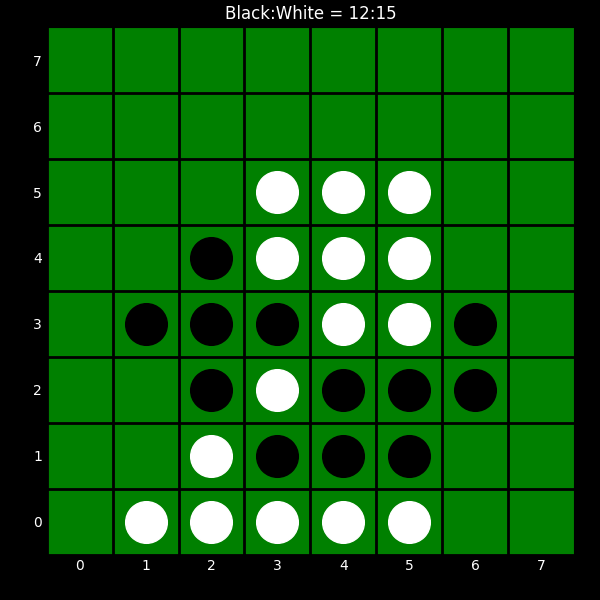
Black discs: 12
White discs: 15